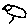
Label: bird